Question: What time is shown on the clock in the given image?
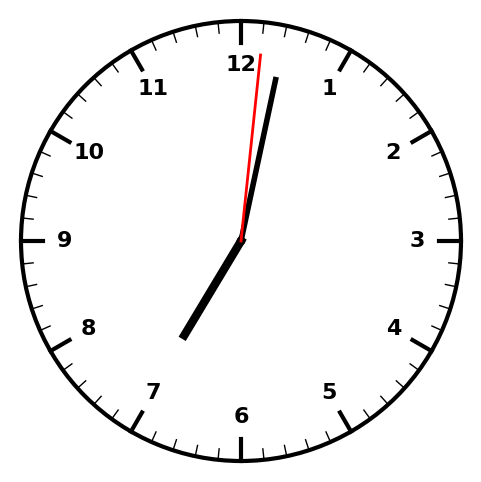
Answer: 07:02:01